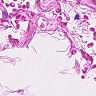
Metastatic tissue present: no